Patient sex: F
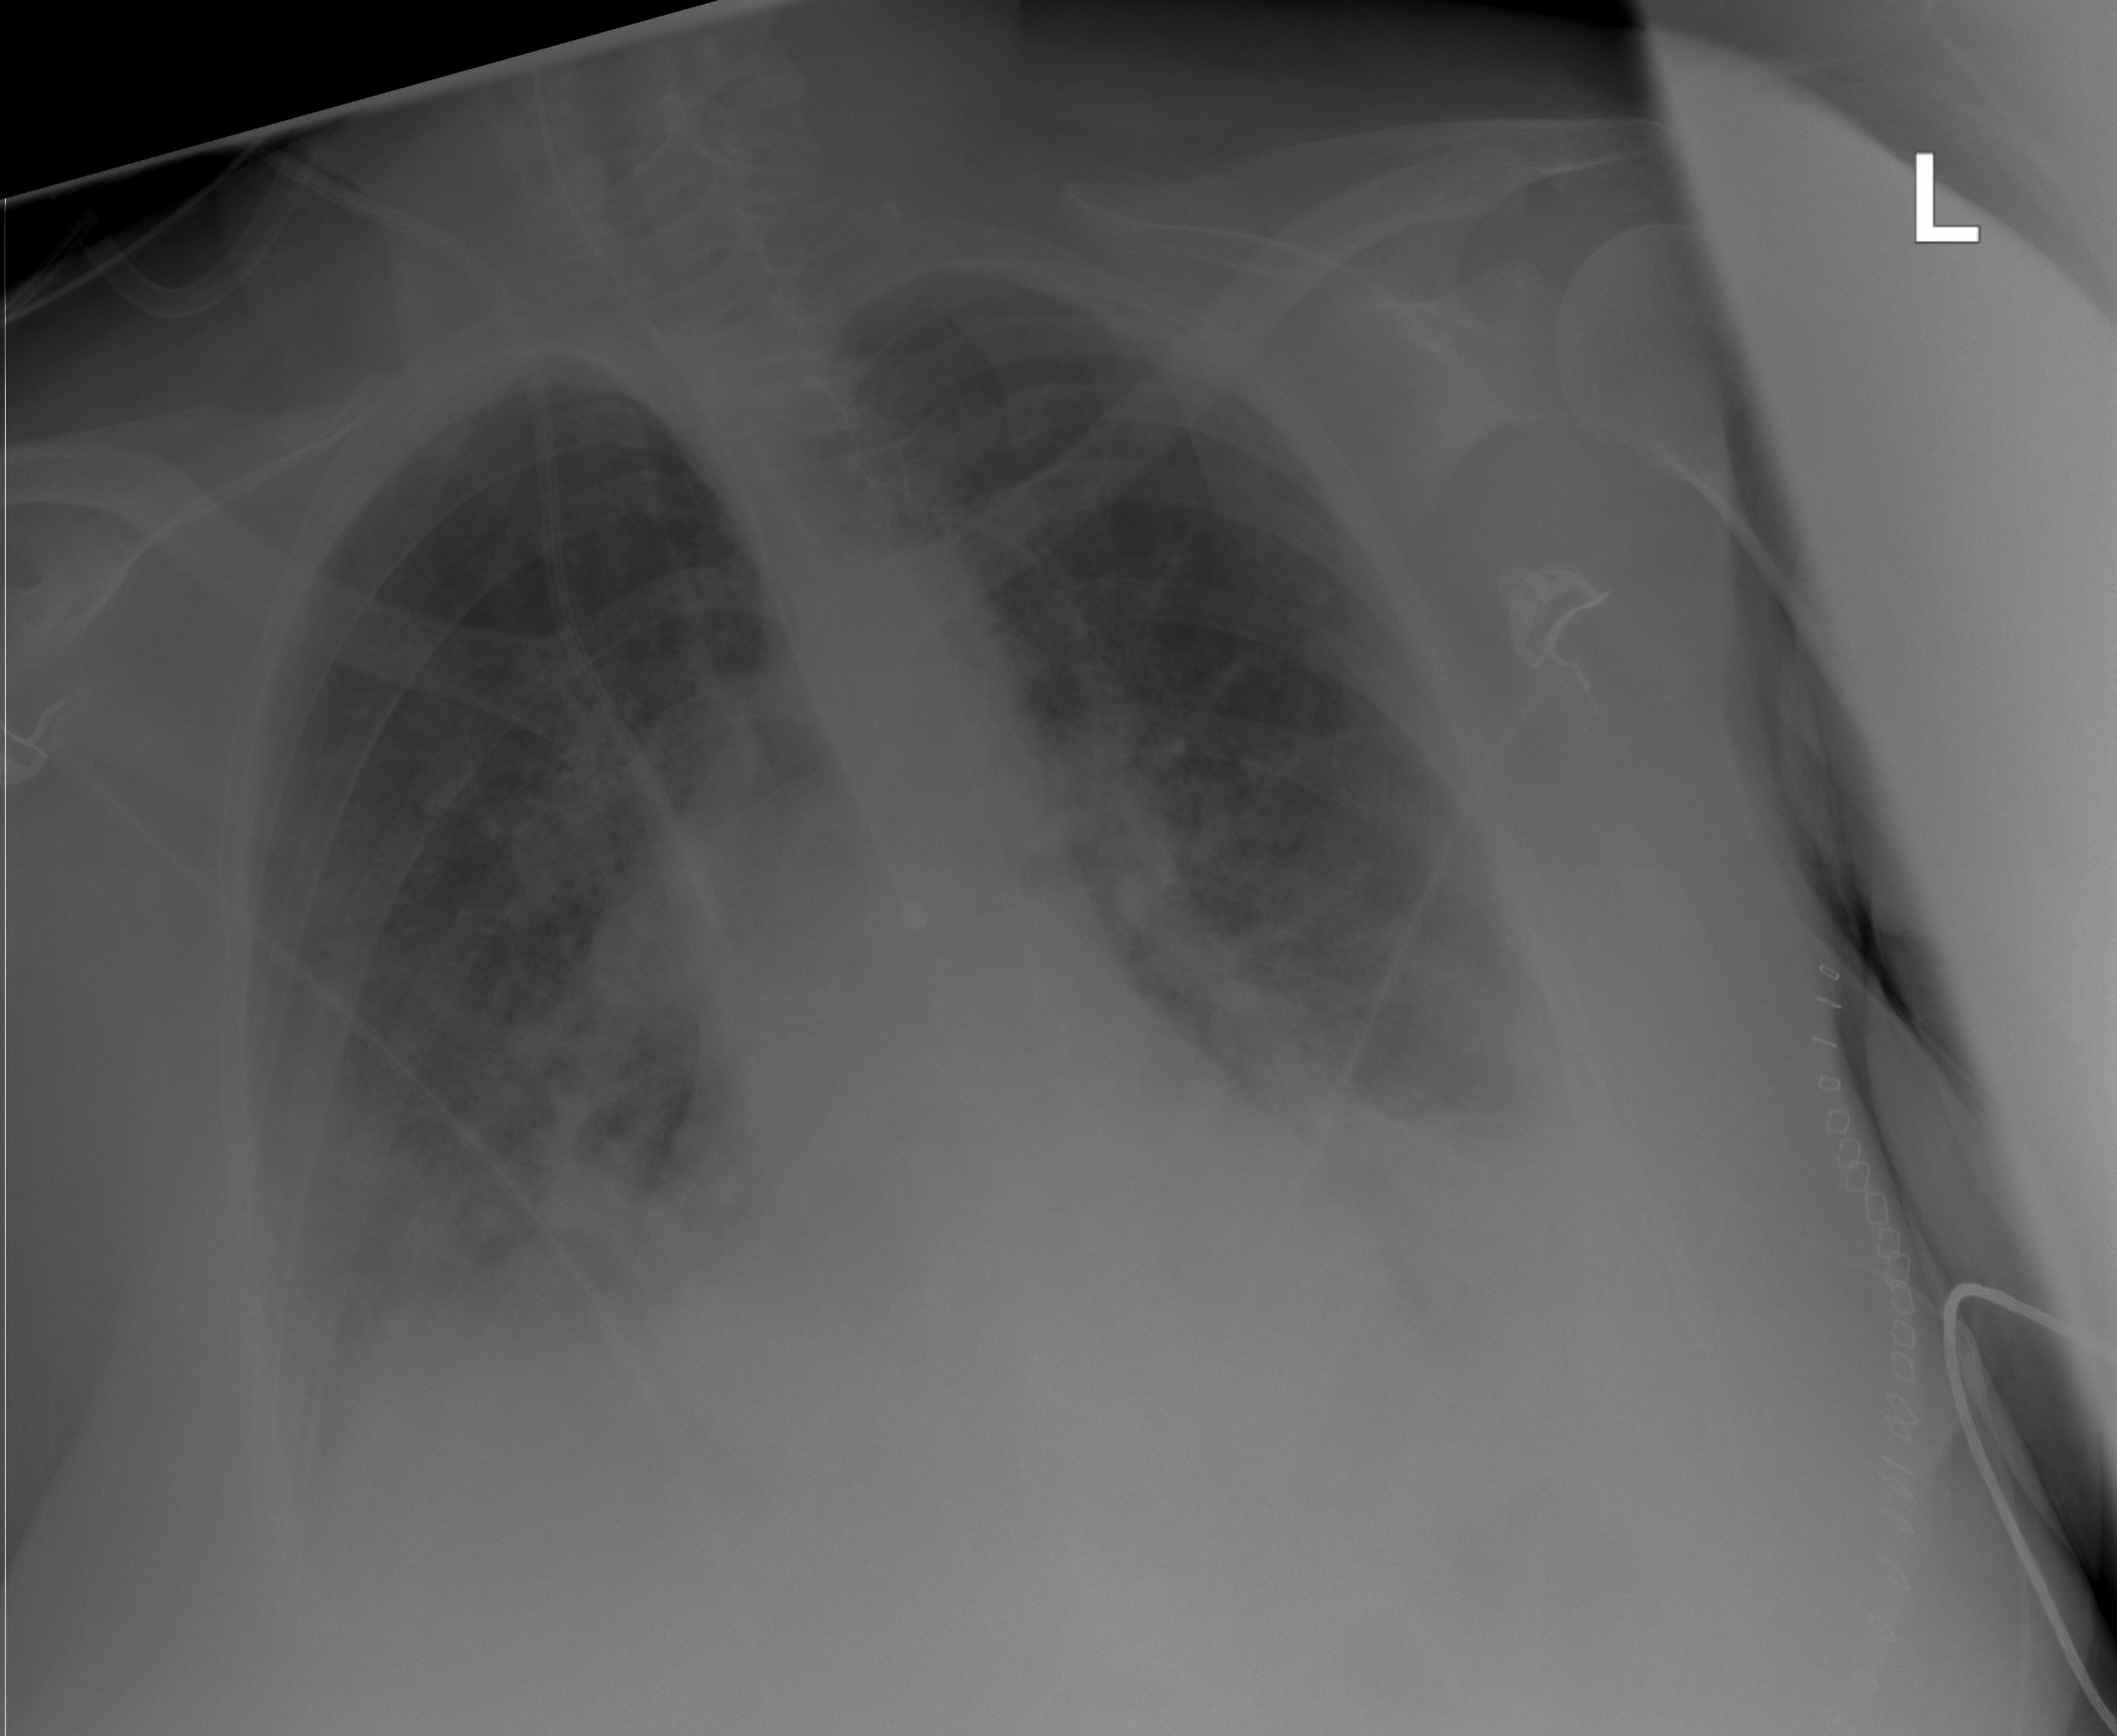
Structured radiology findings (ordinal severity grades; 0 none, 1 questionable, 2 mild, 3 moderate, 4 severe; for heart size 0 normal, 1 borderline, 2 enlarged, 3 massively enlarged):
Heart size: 0
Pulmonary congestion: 3
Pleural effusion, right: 0
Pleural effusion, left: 2
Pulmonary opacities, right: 2
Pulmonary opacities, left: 2
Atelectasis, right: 2
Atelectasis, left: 2